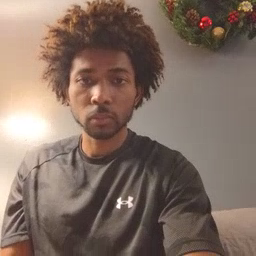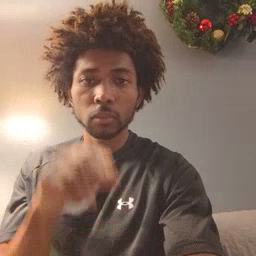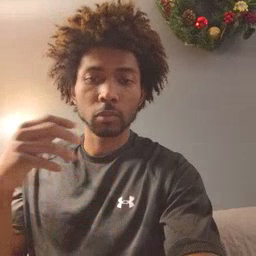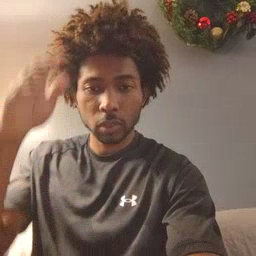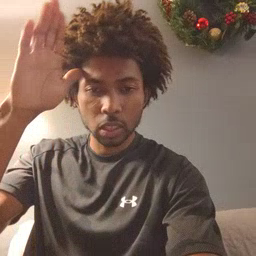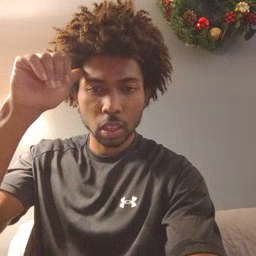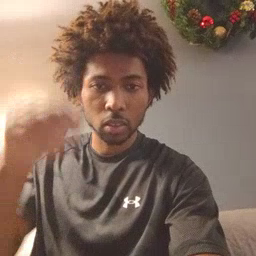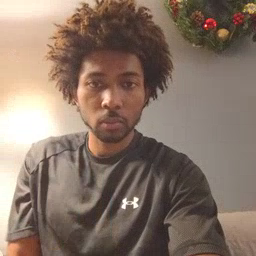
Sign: donkey